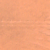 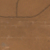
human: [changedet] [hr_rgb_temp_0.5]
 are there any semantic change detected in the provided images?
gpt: Some buildings and a road appear in the desert.